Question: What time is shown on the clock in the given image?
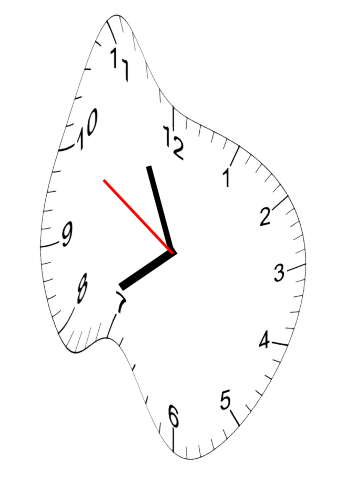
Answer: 07:55:50